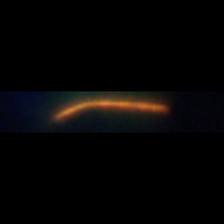
Taxon: Chaetoceros
Group: Diatoms